Interaction volume radius: 5 \u00c5
Interaction volume height: 15 \u00c5
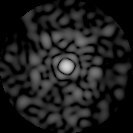
Disorder parameter: 0.8449